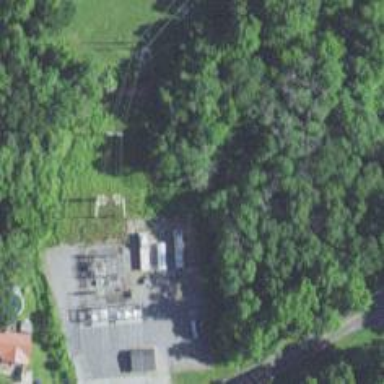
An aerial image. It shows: Generator for power supply.